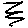
Label: zigzag